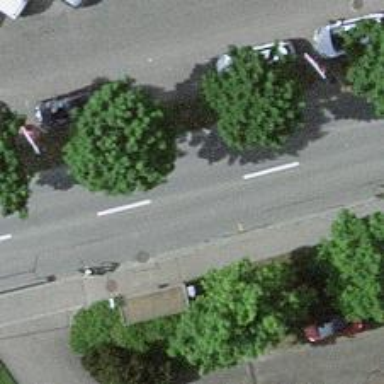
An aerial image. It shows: Bus stop with designated public transport stop position.